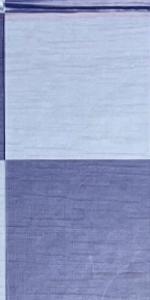
Label: Empty